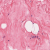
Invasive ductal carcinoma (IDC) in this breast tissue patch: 0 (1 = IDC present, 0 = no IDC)